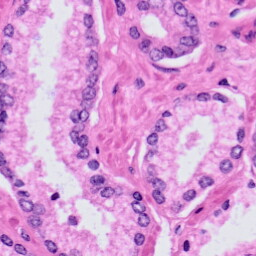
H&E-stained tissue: Prostate